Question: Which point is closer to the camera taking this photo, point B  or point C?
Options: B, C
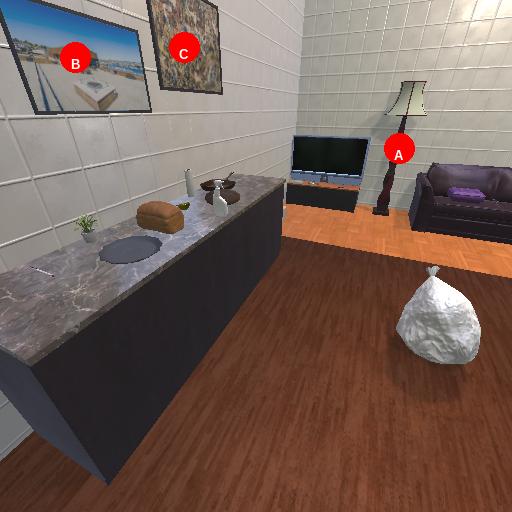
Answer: B